Question: How can I achieve something simple like the following without creating a new css table style? Basically have block style indentation?

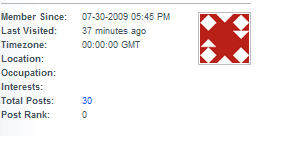
Answer: Why not use tables ?
But you can easily achieve this with floating elements, absolute positioning and a bit of margin, like e.g.
'''
<ul style="float:left;">
<li style="list-style-type:none;">Member since:</li>
<li style="list-style-type:none;">Last visited:</li>
</ul>
<ul style="float:left;position:absolute;margin-left:120px;">
<li style="list-style-type:none;">07-30-2009 09:45pm</li>
<li style="list-style-type:none;">37 minutes ago</li>
</ul>
<img src="avatar.jpg" widht="50" height="50" style="float:left;position:absolute;margin-left:180px;" />
'''